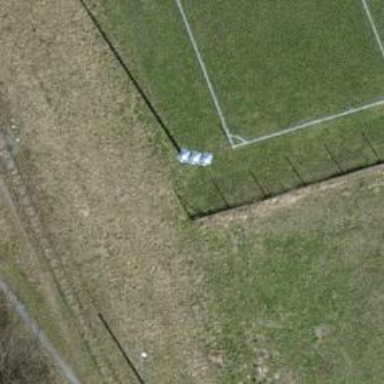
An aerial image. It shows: Wire fence is in place.